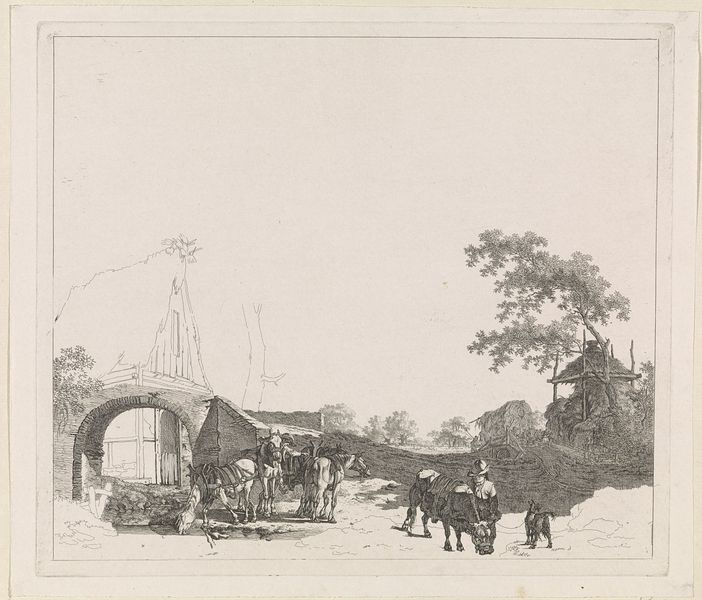
Titel: Boeren met paarden en ander vee bij een beek
Künstler: Barend Hendrik Thier
Standort: Amsterdam
Institution: Rijksmuseum
Schlagwörter: baum, himmel, mann, weiß, bäume, landschaft, grau, schwarz, skizze, zeichnung, haus, bach, baumstamm, feld, kühe, stamm, brücke, hütte, arbeit, bauern, pferd, pferde, bogen, dorf, mauer, grafik, kuh, wolkenlos, wagen, fluß, tor, ruine, scheune, stich, entwurf, landwirtschaft, tränke, gespann, ochse, ochsen, ziege, stichzeichnung, bei der rast, zeichimg